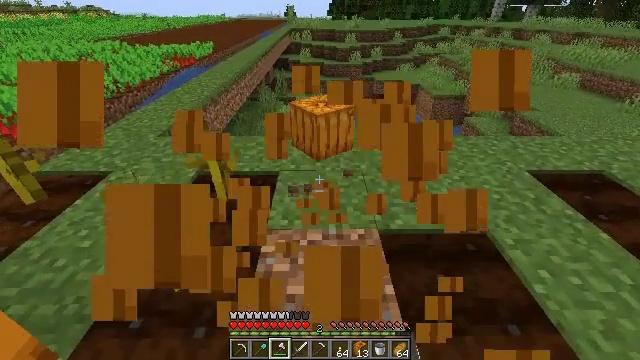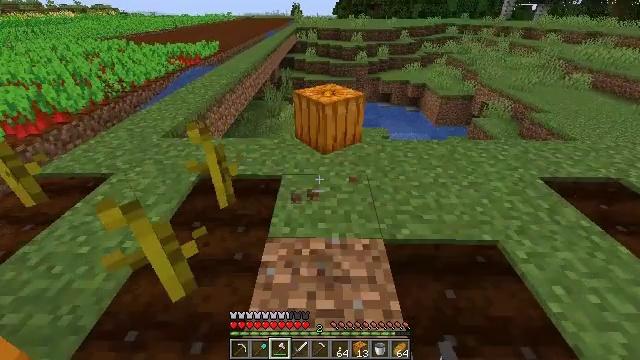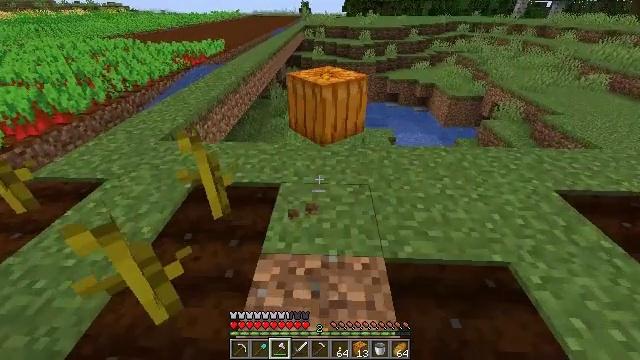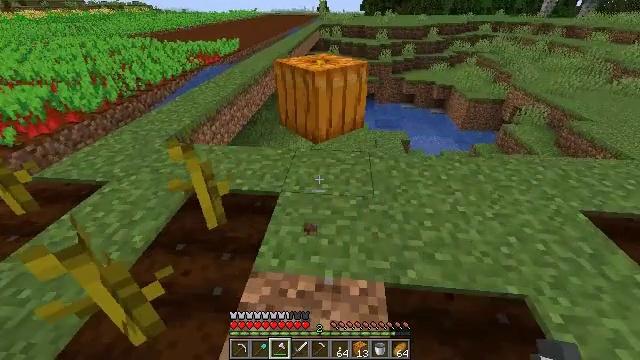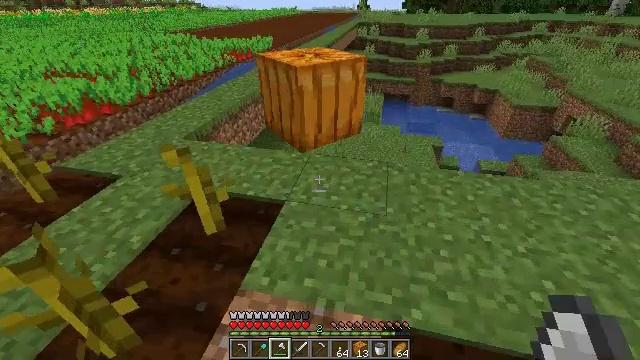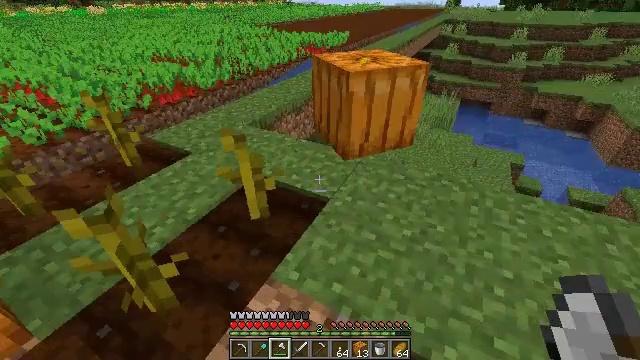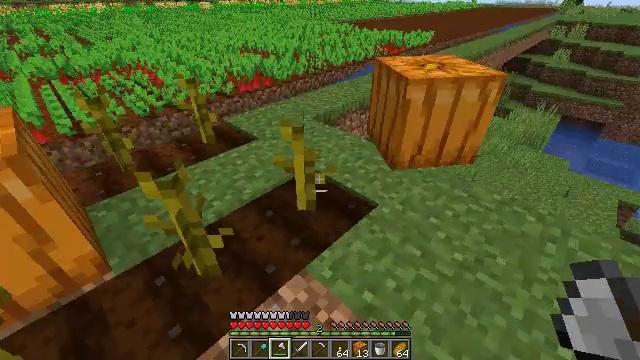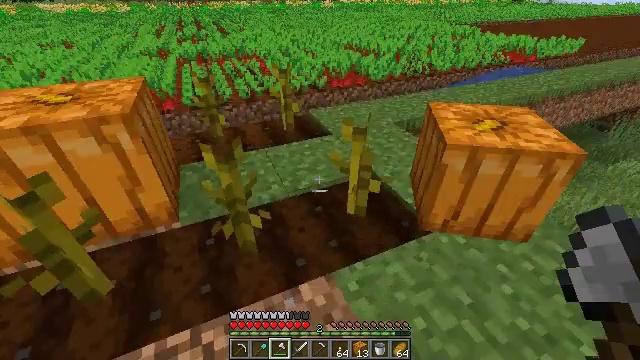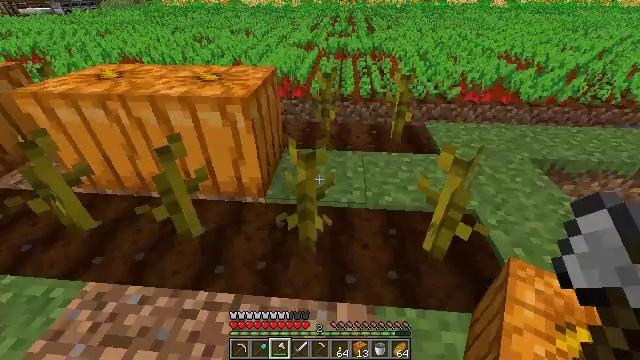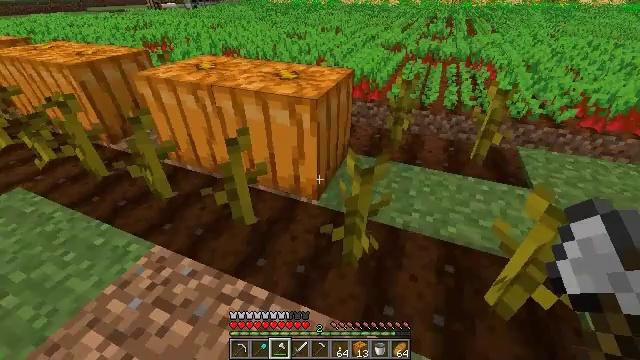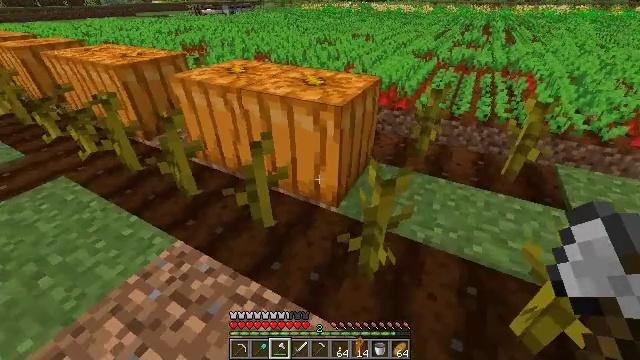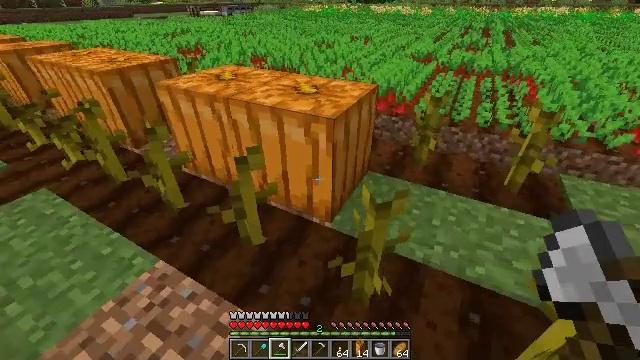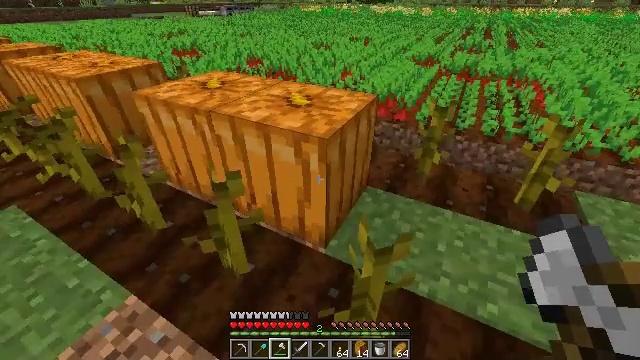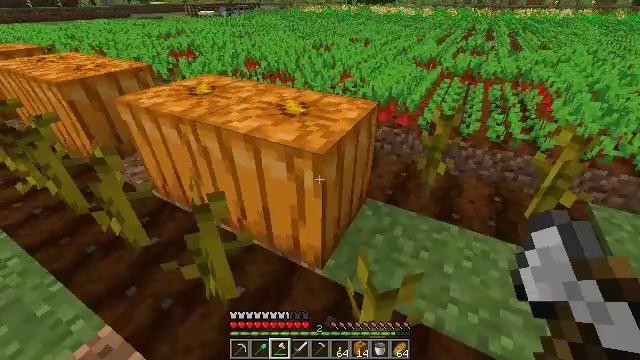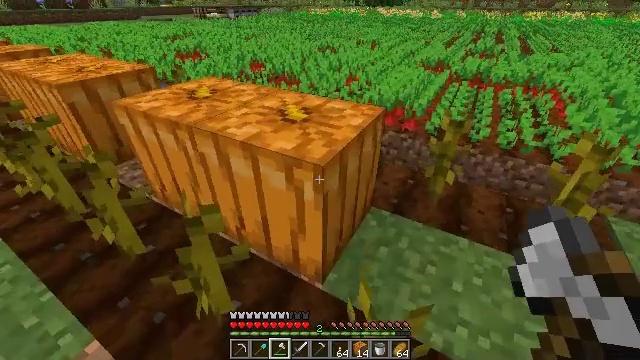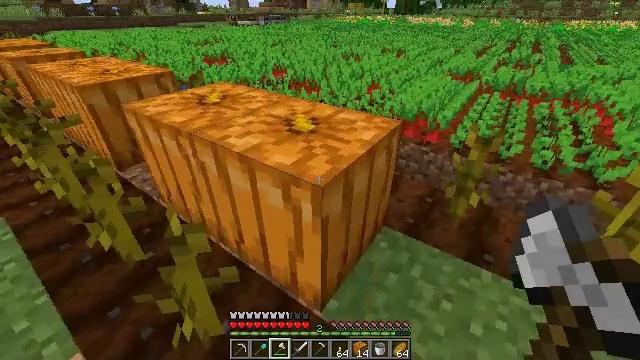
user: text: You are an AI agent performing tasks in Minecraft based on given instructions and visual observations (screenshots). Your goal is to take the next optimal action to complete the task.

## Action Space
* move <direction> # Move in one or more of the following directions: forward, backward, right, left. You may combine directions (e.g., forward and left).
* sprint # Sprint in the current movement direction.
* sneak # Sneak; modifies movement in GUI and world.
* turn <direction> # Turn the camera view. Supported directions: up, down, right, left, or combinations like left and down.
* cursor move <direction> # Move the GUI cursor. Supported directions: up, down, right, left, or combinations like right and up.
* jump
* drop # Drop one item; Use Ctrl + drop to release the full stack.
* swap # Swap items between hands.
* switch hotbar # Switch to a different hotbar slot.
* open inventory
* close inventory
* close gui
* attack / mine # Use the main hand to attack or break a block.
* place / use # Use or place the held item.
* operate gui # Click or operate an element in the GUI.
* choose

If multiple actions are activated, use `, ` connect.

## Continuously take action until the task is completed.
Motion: motion action
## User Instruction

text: Gather a pumpkin block.
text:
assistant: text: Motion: move forward and move right, turn left
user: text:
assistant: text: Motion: move forward and move right, turn left
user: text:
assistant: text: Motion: move forward and move right, turn left
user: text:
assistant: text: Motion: move forward and move right, turn left
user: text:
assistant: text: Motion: move forward and move right, turn left
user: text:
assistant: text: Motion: move forward and move right, turn left
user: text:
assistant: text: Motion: move forward and move right, turn left
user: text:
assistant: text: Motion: move forward, turn left
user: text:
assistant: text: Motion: move forward, turn left
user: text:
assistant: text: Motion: move forward, turn left and up
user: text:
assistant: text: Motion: move forward
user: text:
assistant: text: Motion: move forward
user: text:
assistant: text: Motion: move forward
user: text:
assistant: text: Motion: move forward and move right, turn left
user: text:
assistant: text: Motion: move forward and move right, turn left and up
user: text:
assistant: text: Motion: move forward and move right, turn left
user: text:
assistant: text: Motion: move forward and move right, turn left
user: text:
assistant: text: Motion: move right, turn left
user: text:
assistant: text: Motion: turn left
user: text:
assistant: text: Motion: turn left
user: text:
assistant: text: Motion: turn left
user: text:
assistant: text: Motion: turn left, attack / mine
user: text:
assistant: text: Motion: attack / mine
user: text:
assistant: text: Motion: attack / mine
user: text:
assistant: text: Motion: attack / mine
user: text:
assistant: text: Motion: attack / mine
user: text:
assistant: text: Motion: attack / mine
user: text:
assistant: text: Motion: attack / mine
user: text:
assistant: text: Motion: attack / mine
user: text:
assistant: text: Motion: move forward, attack / mine